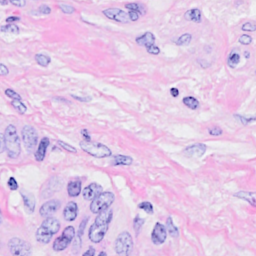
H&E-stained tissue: Breast